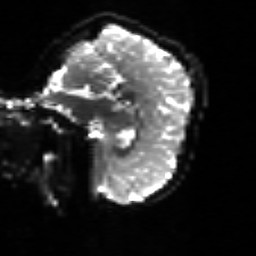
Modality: sbref
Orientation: sagittal
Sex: female
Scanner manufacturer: siemens
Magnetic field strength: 3 T
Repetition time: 5 s
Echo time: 0.071 s